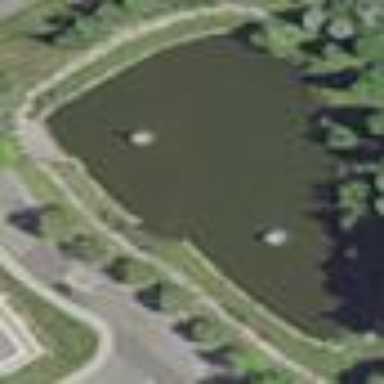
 showcasing the natural beauty of water."